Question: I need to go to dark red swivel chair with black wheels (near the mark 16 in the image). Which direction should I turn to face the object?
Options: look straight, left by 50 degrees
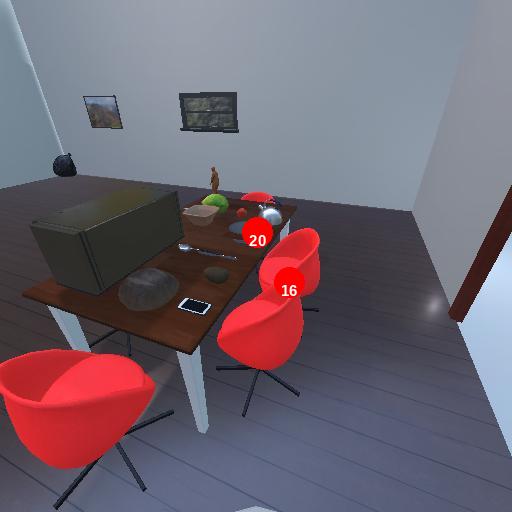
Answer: look straight